Question: I have VS2015RC. I was looking to plug it into the nightly nuget feed.
If i configure the normal way i don't get the intellisense from the nightly feed in project.json
i.e
Nuget Package manager Settings

Also in the "Nuget Package Manager for Solution" if I change the package source to nightlies, nothing is listed, and it doesn't seem possible to check the "include prerelease" checkbox.
Are there any docs to show how to use the Nightlies with ASP.Net5 ?
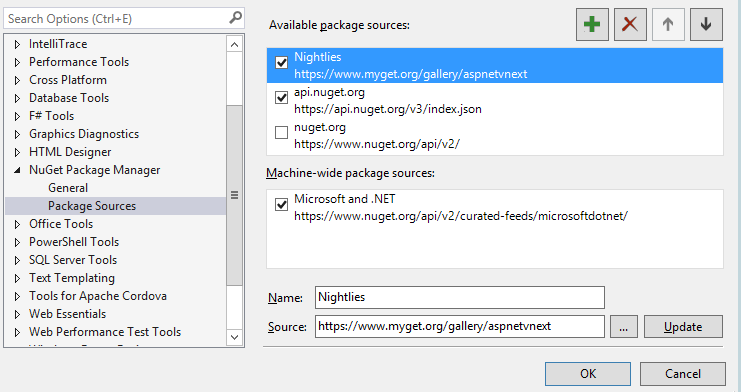
Answer: The feed link you are setting is incorrect. The correct one is: 'https://www.myget.org/F/aspnetvnext/api/v2'